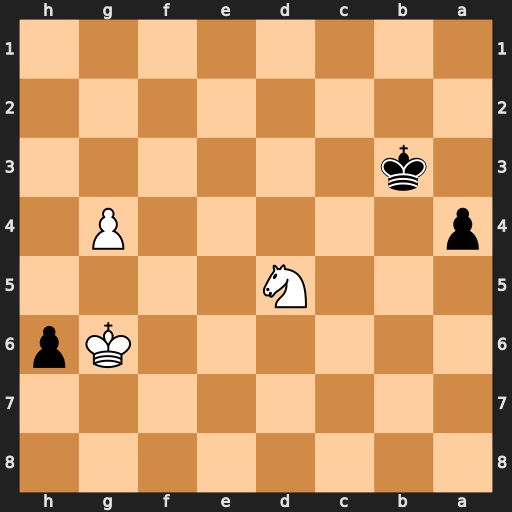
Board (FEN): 8/8/6Kp/3N4/p5P1/1k6/8/8
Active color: b
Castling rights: -
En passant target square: -
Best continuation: a3 g5 hxg5